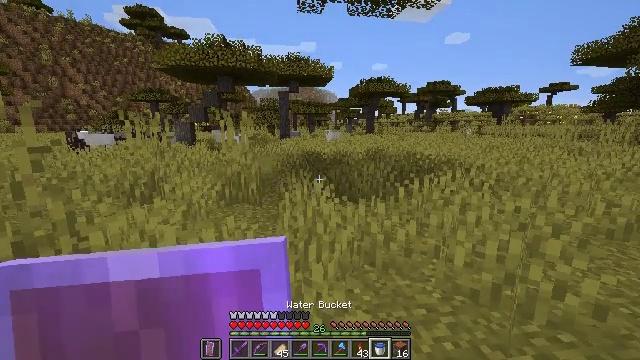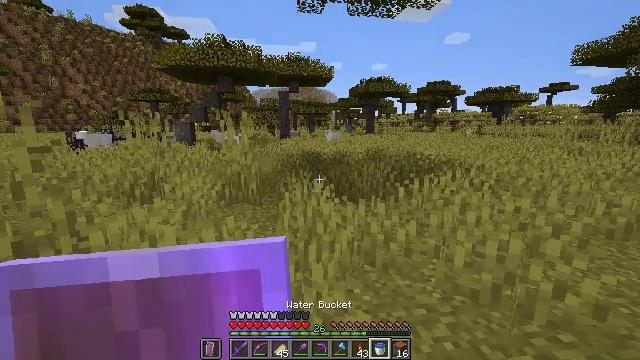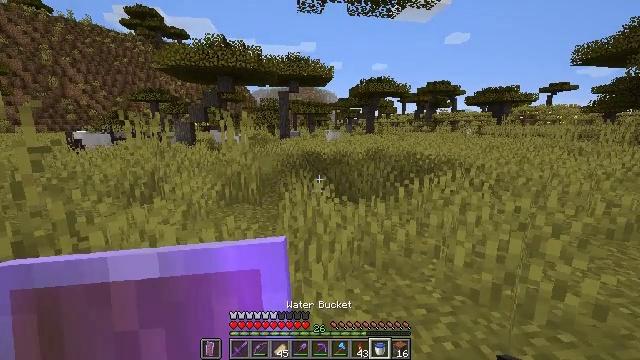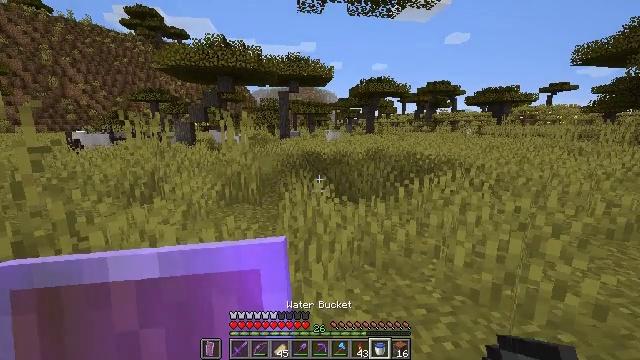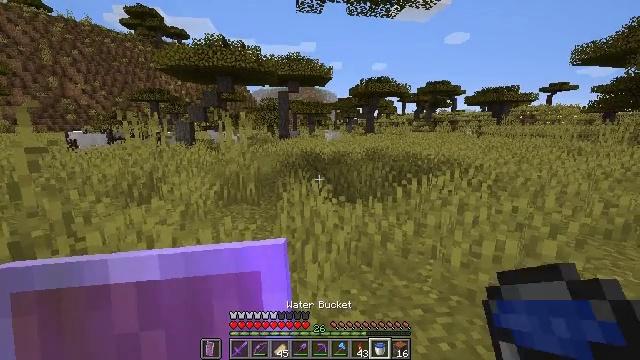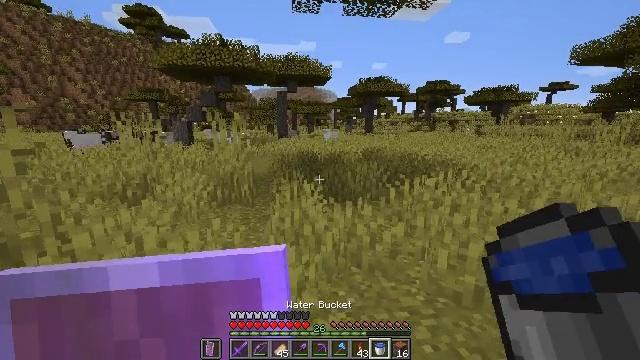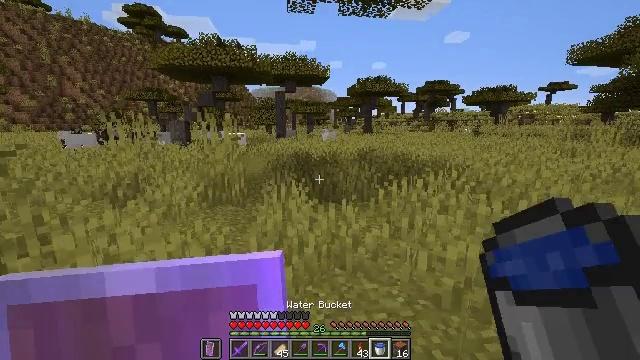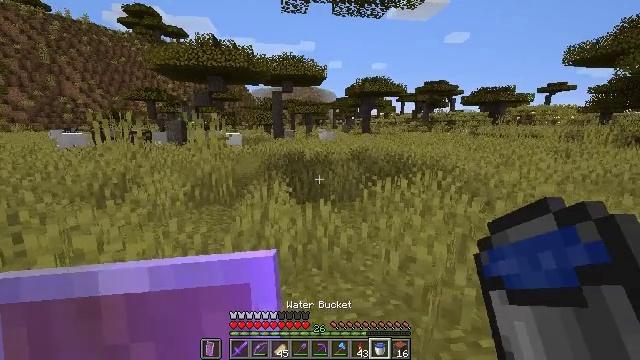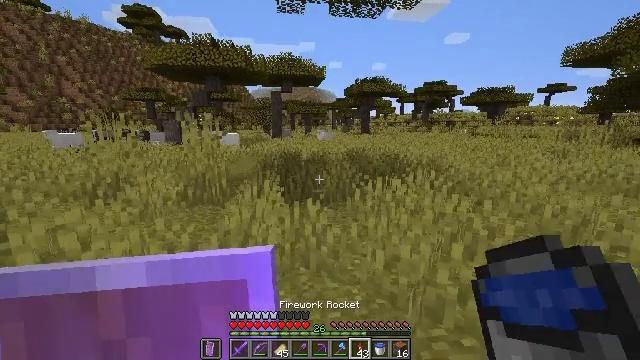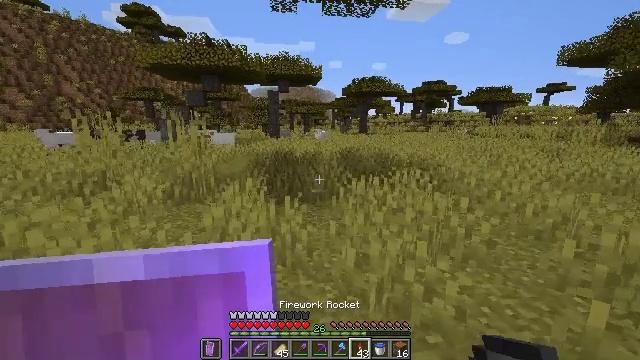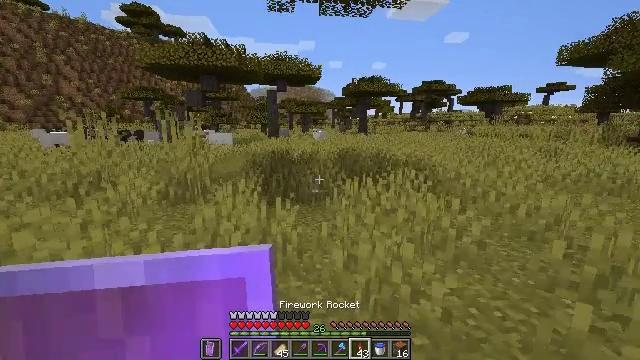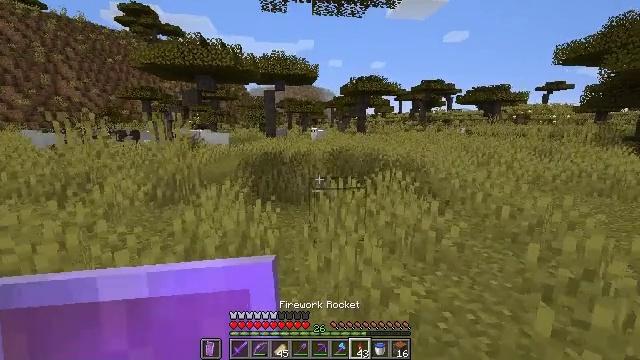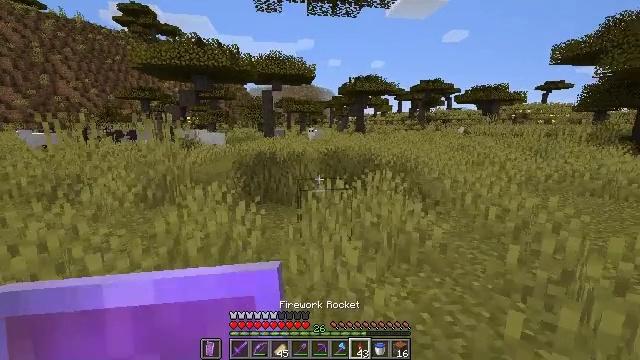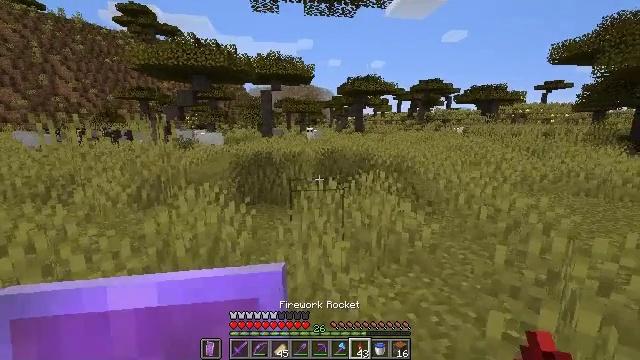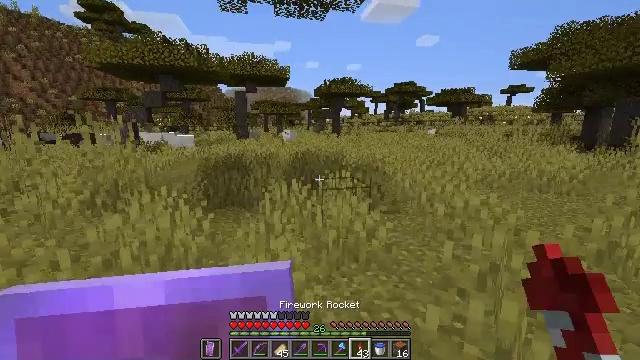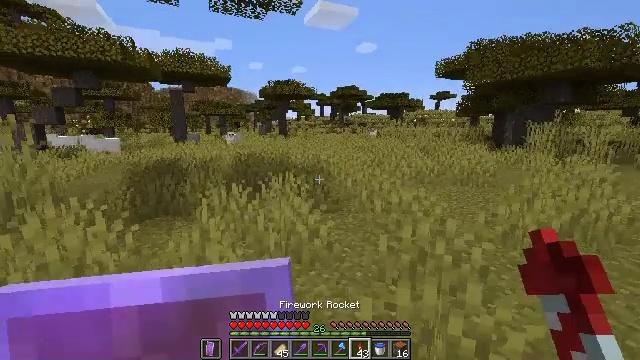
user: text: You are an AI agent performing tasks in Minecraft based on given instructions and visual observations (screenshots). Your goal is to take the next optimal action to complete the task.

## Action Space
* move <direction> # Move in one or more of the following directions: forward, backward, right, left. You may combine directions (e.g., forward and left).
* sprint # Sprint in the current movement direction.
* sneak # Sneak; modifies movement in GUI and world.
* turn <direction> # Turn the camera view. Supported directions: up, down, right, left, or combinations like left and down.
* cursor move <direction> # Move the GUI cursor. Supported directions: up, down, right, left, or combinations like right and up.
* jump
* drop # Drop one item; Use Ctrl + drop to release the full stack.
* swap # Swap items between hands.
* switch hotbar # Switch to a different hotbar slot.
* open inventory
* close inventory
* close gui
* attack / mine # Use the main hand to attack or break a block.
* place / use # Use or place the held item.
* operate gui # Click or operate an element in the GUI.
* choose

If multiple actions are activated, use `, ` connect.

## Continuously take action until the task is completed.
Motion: motion action
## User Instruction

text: drop acacia leaves
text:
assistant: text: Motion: no_op
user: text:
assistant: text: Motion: no_op
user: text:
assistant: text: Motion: no_op
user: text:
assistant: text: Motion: move right
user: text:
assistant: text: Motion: move right
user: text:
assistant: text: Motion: move right
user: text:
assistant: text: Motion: move right
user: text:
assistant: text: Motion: move right
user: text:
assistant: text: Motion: move right
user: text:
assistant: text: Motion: move right
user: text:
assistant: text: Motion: move right
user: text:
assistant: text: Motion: move right
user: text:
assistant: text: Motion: move right
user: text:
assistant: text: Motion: move right, turn right
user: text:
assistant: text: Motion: move right, turn right
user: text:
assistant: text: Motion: move right, turn right
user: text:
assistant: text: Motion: move forward
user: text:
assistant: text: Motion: move forward
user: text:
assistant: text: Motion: move forward
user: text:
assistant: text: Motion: move forward
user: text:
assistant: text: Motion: move forward
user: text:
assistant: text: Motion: move forward, sprint
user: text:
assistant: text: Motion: move forward, sprint
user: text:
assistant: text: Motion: move forward, sprint
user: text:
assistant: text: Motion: move forward, sprint, turn up, jump
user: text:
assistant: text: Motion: move forward, sprint, turn up, jump
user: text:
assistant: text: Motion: move forward, sprint, turn up, jump
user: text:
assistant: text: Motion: move forward, sprint, jump
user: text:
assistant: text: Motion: move forward, sprint, turn up
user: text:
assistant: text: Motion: move forward, sprint, turn up